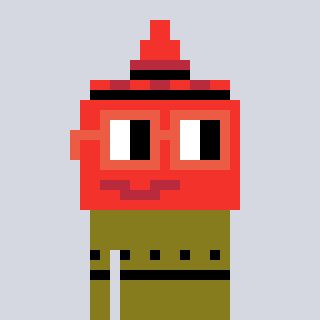
a pixel art character with square orange glasses, a ketchup-shaped head and a gunk-colored body on a cool background